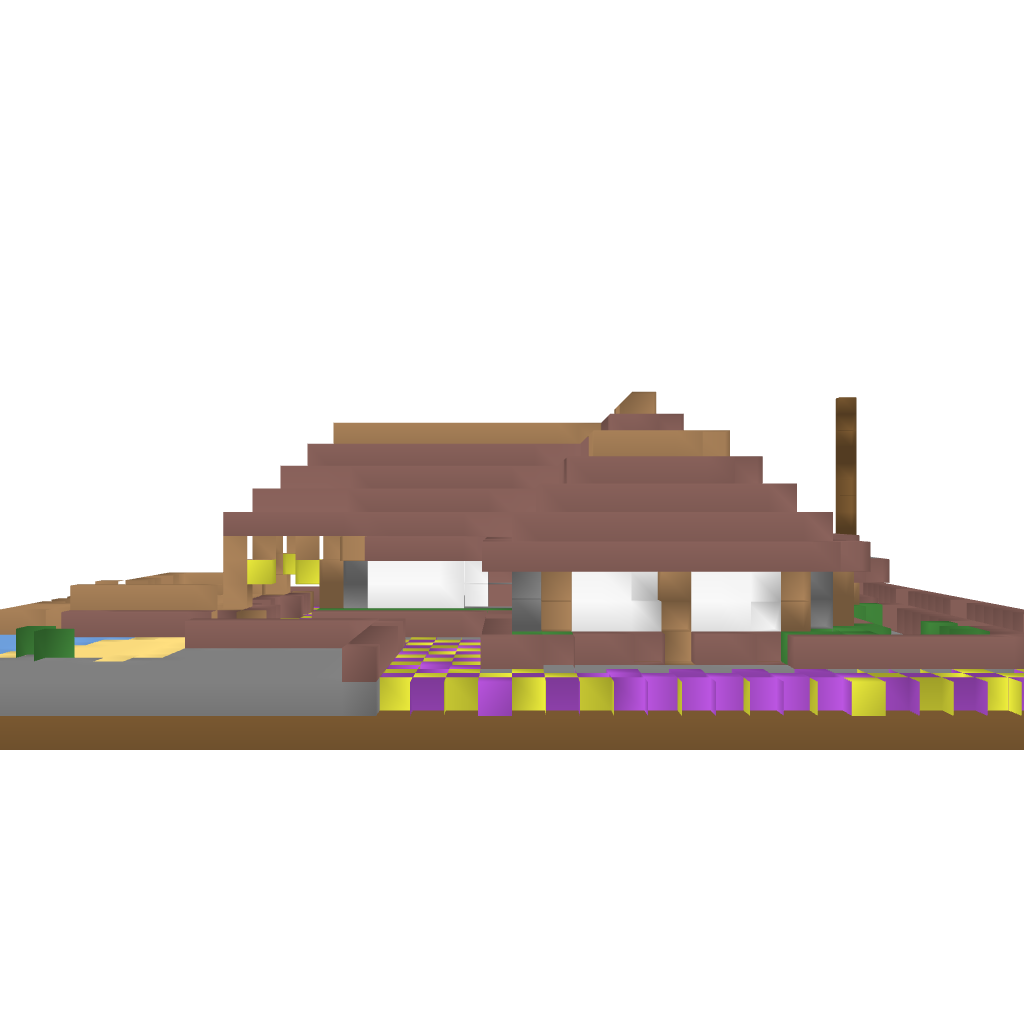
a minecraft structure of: GaymerMansion good quality